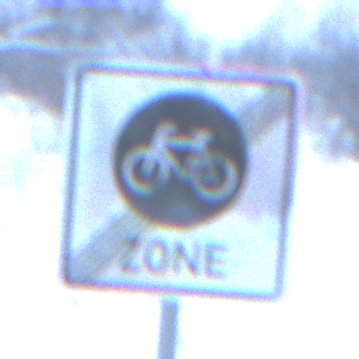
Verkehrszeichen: EndeFahrradzone
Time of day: Midday
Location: Outdoor (Nature)
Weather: Overcast
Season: Winter
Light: Natural